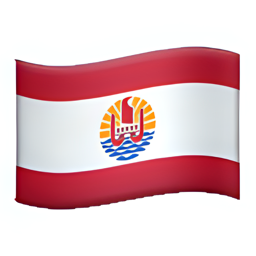
Name: flag for french polynesia
Emoji: 🇵🇫
Group: Flags
Sub-group: country-flag